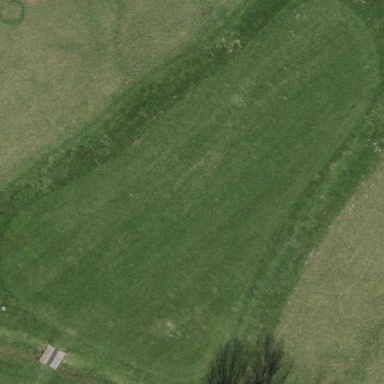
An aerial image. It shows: Grassy golf fairway.